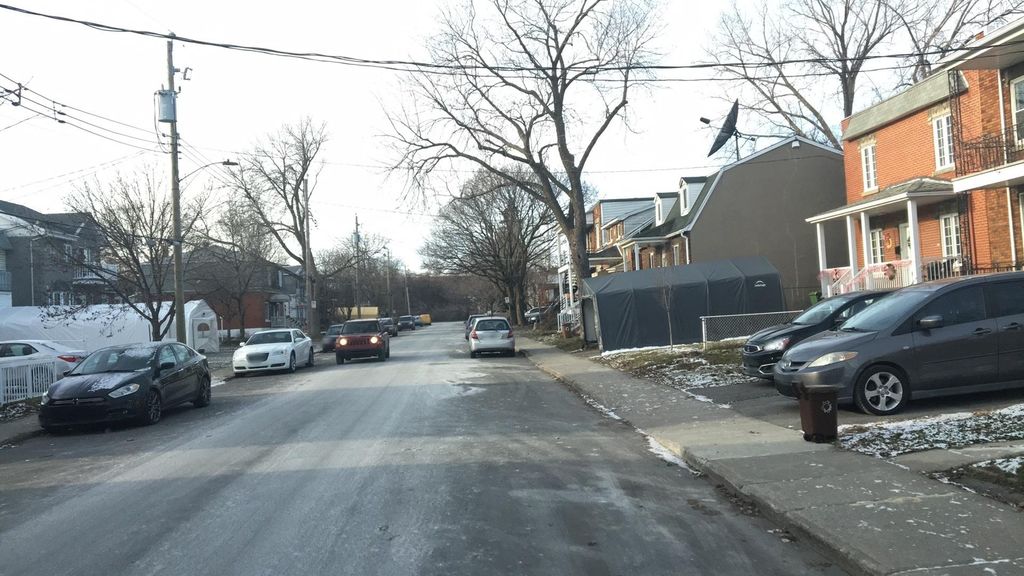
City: montreal